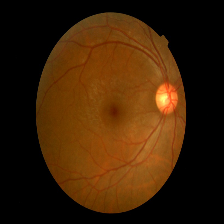
Diabetic retinopathy grade: Mild